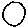
Label: circle